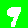
Digit: 9